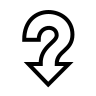
Cursor type: help
OS/theme: linux-notwaita
Variant: white